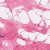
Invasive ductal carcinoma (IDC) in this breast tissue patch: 0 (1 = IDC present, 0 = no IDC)